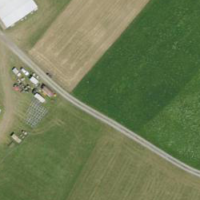
EUNIS habitat code: 24
Species observed at this site:
Centaurea scabiosa